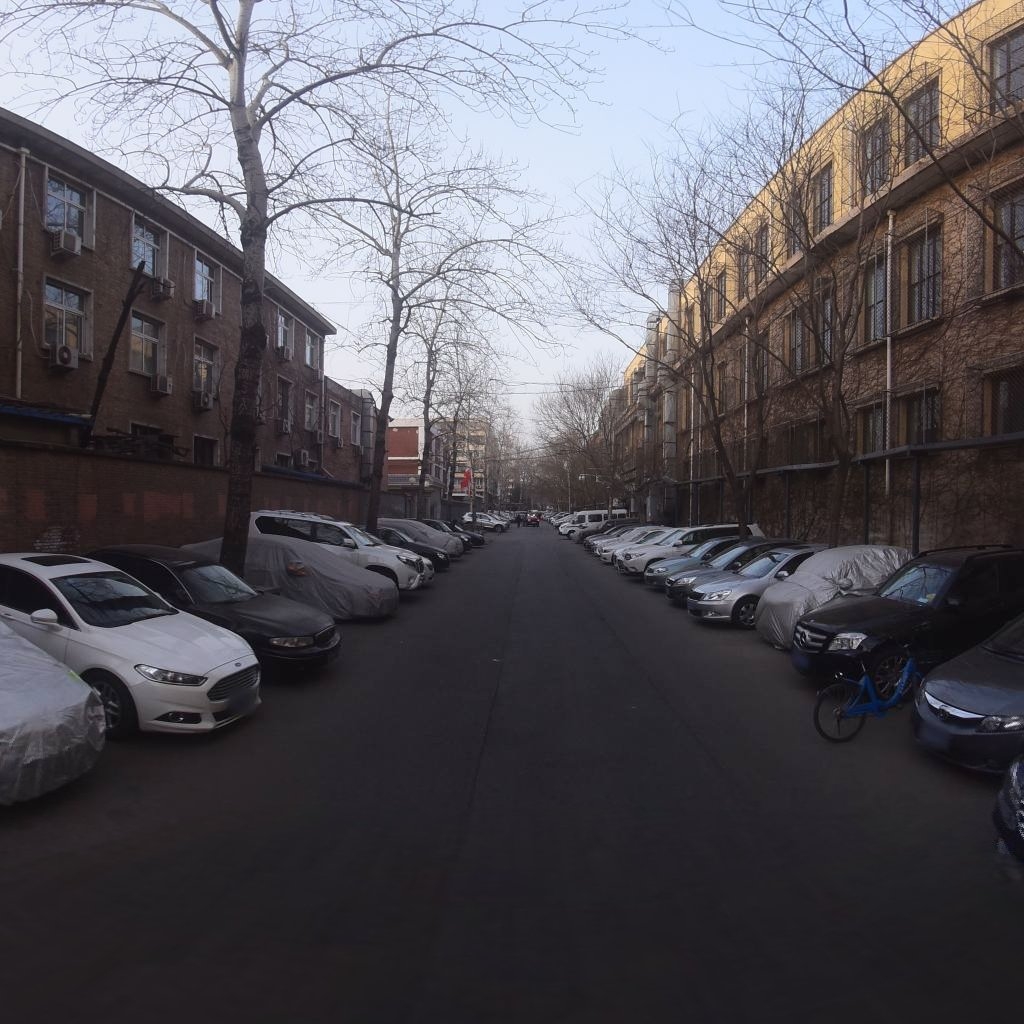
Region: Xicheng
Road damage annotations: longitudinal crack, longitudinal crack